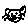
Label: cat